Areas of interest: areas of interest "Flower, Bird, Fish, and Insect Market"
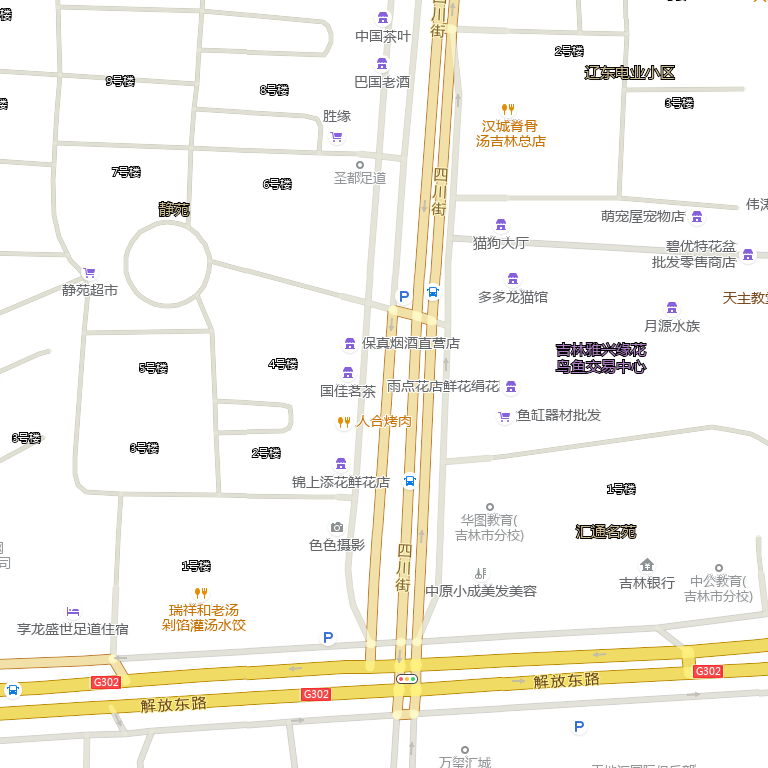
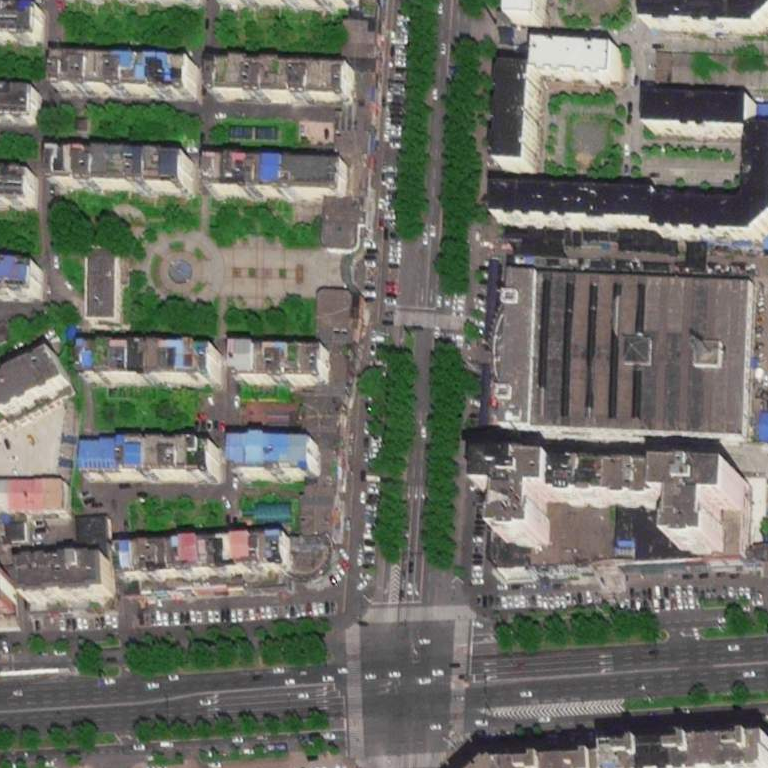